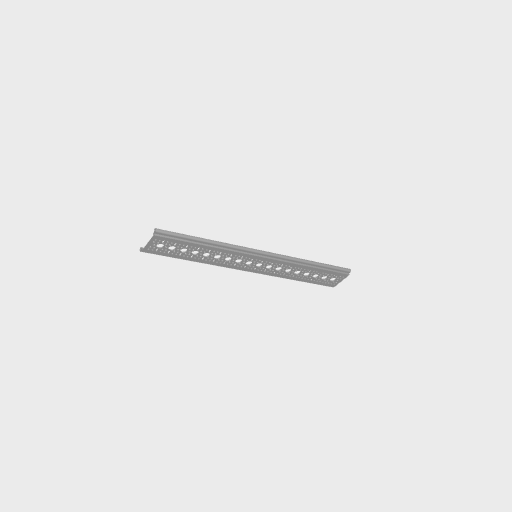
Part: RailChannel18H